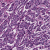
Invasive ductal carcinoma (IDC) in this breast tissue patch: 1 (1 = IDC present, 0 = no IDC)